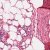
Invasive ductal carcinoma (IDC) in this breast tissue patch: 0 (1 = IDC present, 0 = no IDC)